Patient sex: F
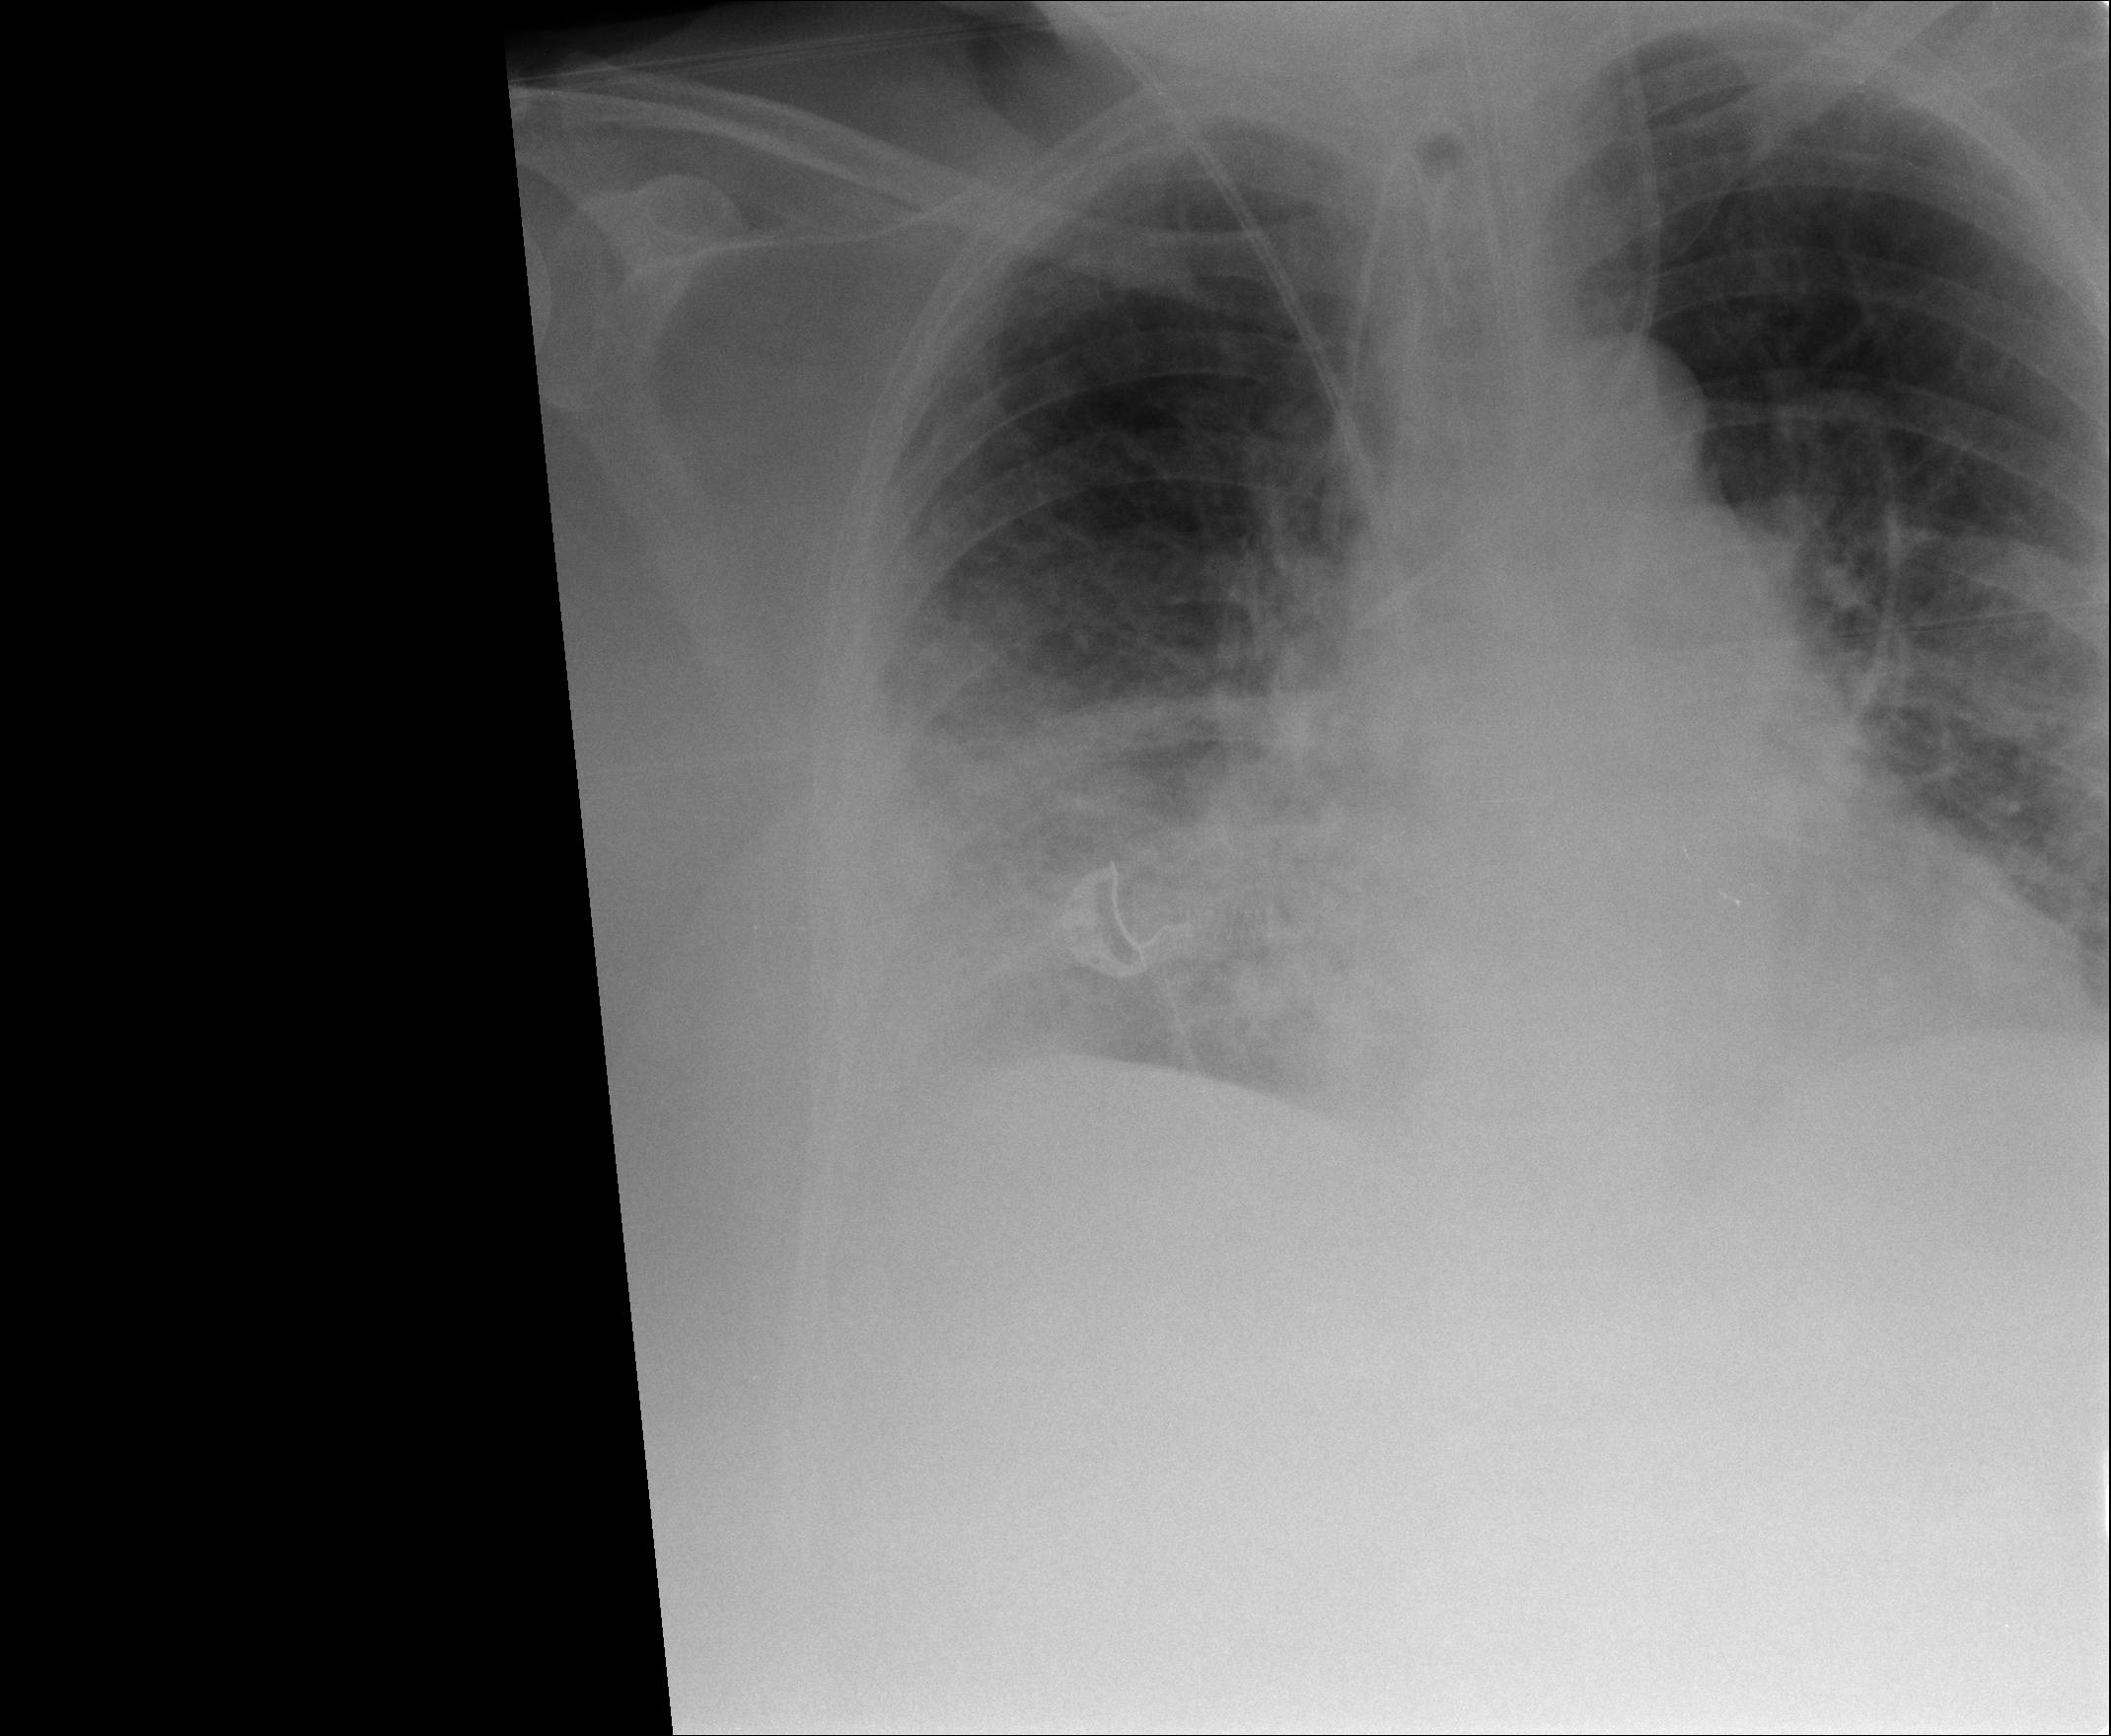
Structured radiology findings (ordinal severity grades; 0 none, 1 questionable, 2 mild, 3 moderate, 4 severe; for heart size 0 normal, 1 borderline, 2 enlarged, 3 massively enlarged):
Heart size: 0
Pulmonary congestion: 0
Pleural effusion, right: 2
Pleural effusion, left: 0
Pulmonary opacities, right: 3
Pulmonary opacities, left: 3
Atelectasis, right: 2
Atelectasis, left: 0